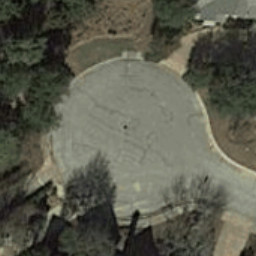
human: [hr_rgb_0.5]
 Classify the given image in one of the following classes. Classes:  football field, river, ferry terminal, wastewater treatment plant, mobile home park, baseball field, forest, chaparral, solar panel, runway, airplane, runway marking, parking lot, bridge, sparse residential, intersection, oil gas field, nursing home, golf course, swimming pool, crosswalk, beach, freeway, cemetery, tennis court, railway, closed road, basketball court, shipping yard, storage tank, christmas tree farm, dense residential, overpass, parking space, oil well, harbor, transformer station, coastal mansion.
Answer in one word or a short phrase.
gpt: closed road